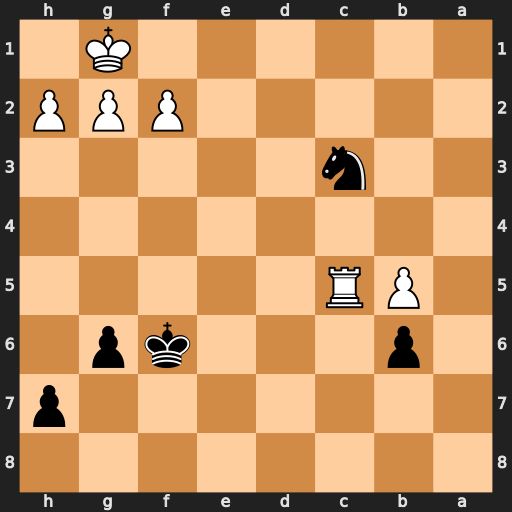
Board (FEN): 8/7p/1p3kp1/1PR5/8/2n5/5PPP/6K1
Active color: b
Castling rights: -
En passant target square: -
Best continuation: bxc5 b6 Ne2+ Kf1 Nd4 b7 Nc6